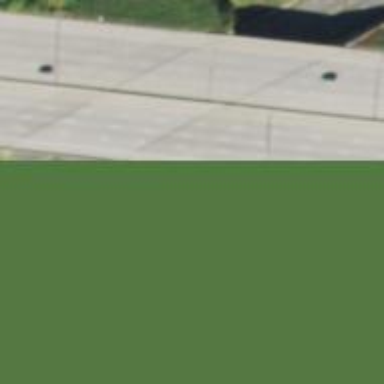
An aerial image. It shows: Bridge over motorway.